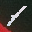
Label: 1